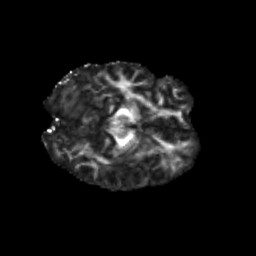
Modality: FA
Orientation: axial
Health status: ill
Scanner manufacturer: siemens
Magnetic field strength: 3 T
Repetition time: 6.8 s
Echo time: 0.097 s